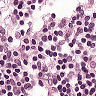
Metastatic tissue present: no